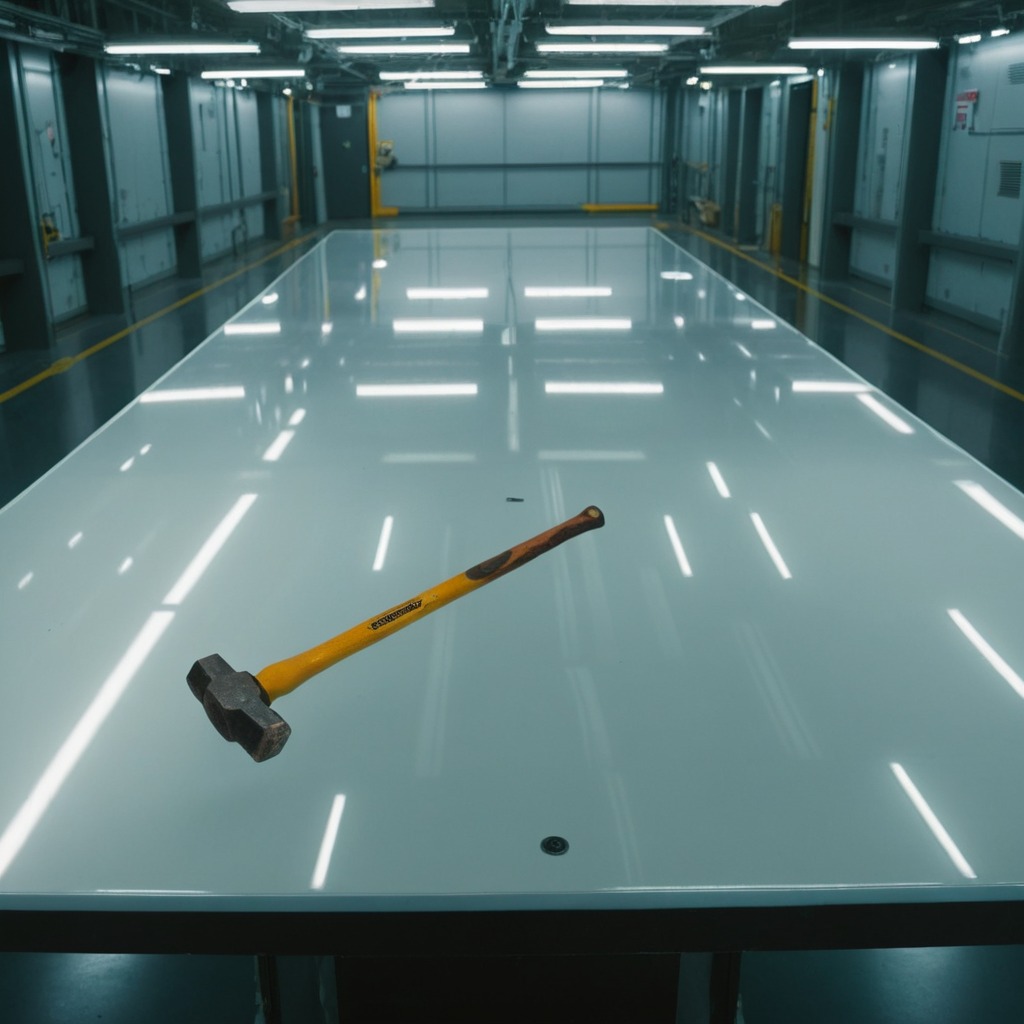
A hammer is lying on the table.